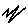
Label: zigzag